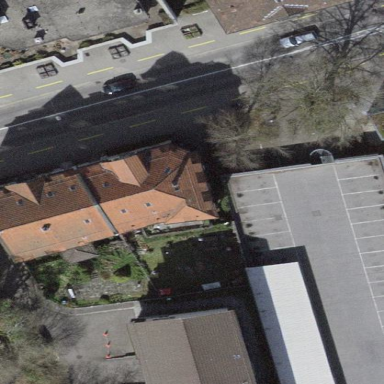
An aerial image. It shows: Beautiful apartment building with mansard roof.